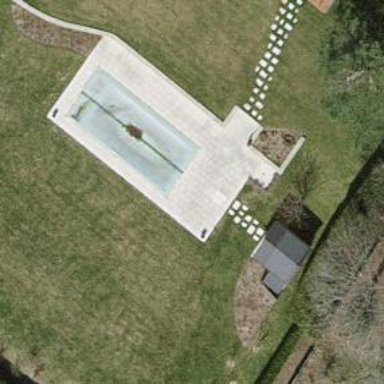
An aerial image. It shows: Swimming pool located in leisure land.